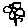
Label: flower